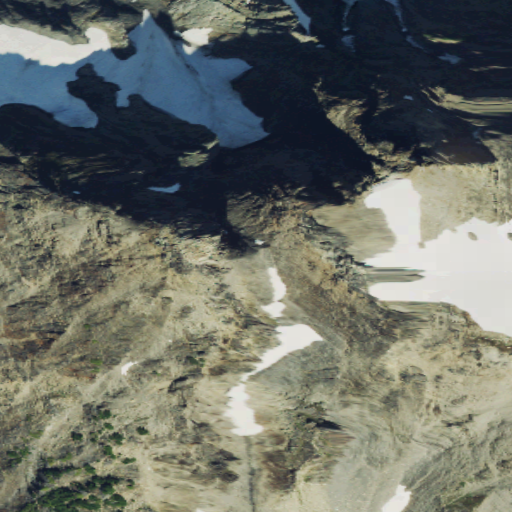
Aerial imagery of mountain in Washington named Mount Meany containing barren land and snow